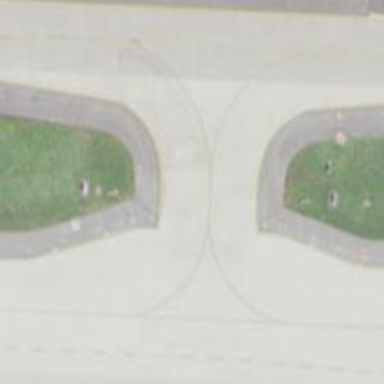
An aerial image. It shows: View of taxiway at the airport.